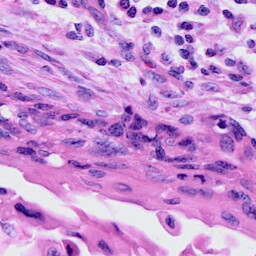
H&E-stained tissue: Cervix